Interaction volume radius: 5 \u00c5
Interaction volume height: 20 \u00c5
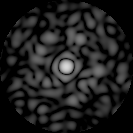
Disorder parameter: 0.8392